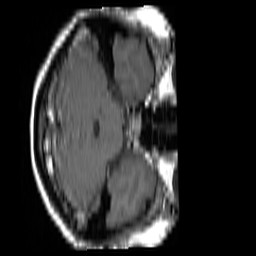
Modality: T1w
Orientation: axial
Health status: ill
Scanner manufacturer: siemens
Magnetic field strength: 1.5 T
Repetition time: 0.417 s
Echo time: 0.0099 s